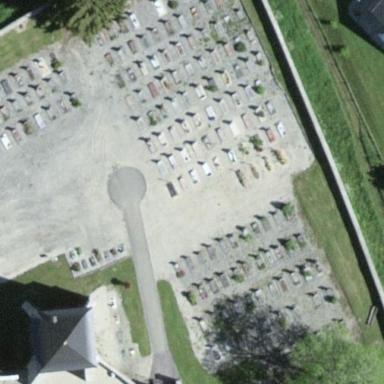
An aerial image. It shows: Cemetery.